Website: bh-photo
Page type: address-validator
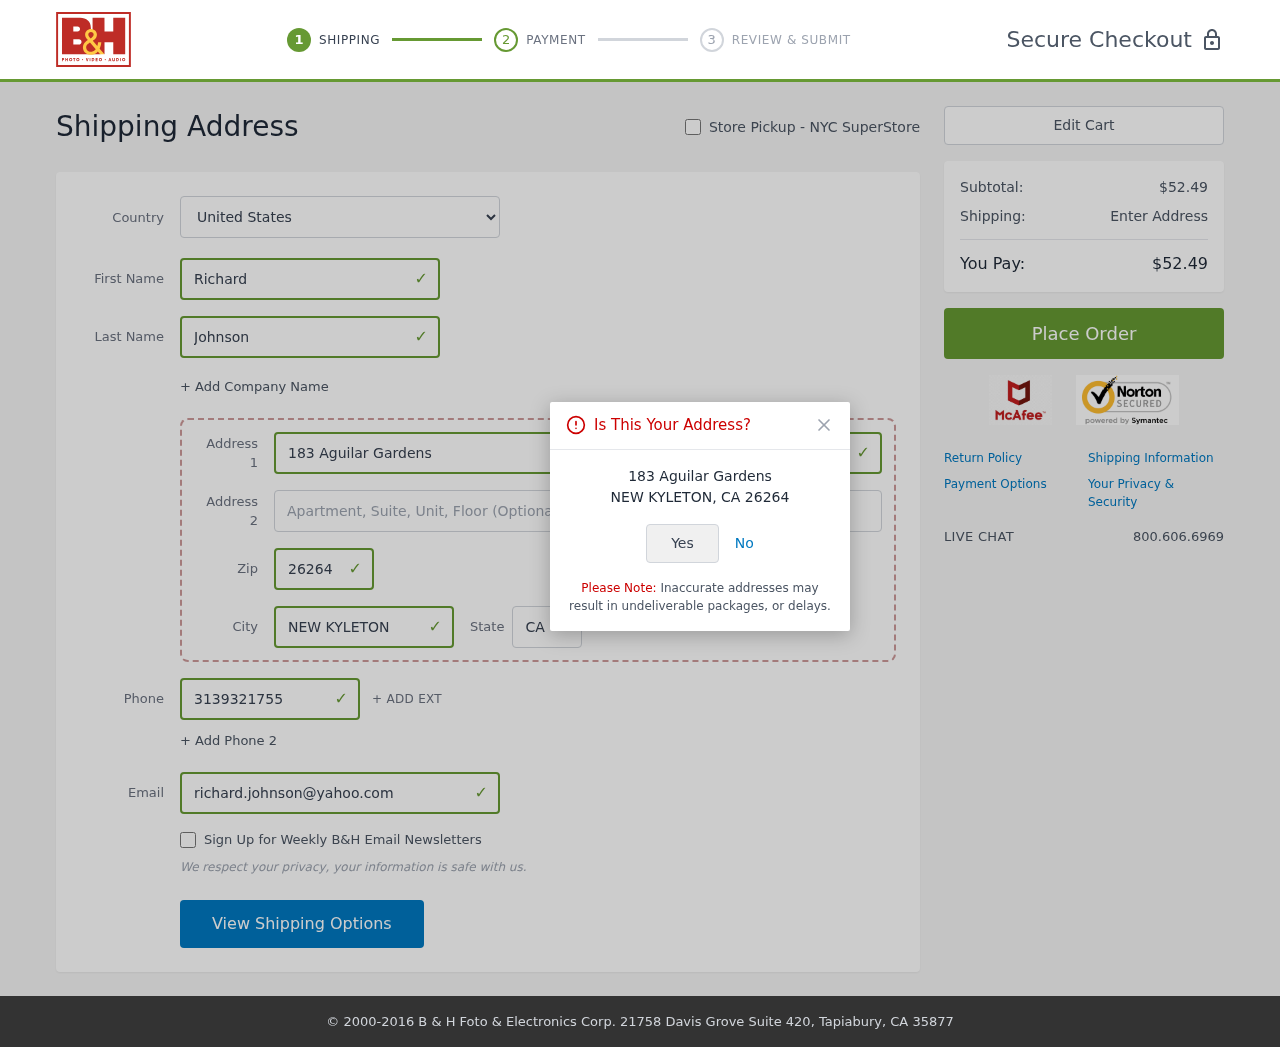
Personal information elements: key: PII_CITY
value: New Kyleton
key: PII_COUNTRY
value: United States
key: PII_EMAIL
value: richard.johnson@yahoo.com
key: PII_FIRSTNAME
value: Richard
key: PII_LASTNAME
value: Johnson
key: PII_PHONE
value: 3139321755
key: PII_POSTCODE
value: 26264
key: PII_STATE_ABBR
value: CA
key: PII_STREET
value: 183 Aguilar Gardens
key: PII_CITY_CONFIRM
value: NEW KYLETON
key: PII_POSTCODE_FULL
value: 26264
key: PII_POSTCODE_NUMERIC
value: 26264
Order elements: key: ORDER_SUBTOTAL
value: $52.49
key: ORDER_TOTAL
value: $52.49